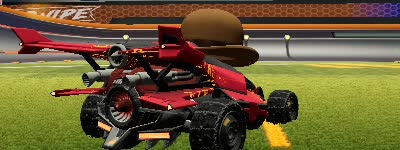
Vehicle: aftershock